Question: It is a bit confusing to explain what I need, but I will try....
In the image below the selects a file and the sends the file in a , but in some cases I need to process the file changing it to adapt for my importation, so I have created the .

The convert file option changes a file and sends it back to the user by downloading it again, then the user will import this file through my .
I need to get this FileContentResult not as a download, but sending this processed file through my other POST method and upload this automatically.
How can I get the File result and send it straight to my other POST?
I know that it is a completly weird behaviour, but I cannot change my Upload method as this redirects to another application which gets the post.
'''
public FileContentResult ConvertFile()
{
var file = Request.Files[0];
if (file != null && file.ContentLength > 0)
{
/// my code... memorystream..etc..
return new FileContentResult(memoryStream.ToArray(), "text/csv") { FileDownloadName = "abc.csv" };
}
}
'''
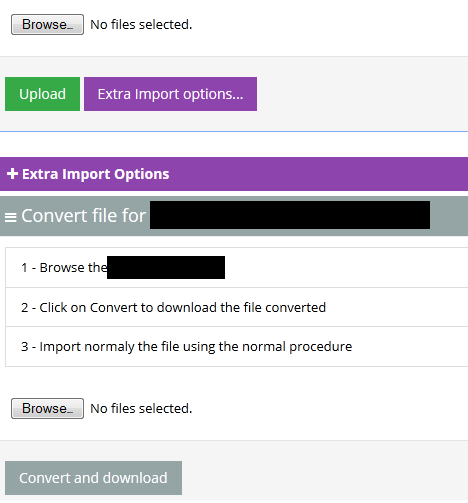
Answer: See this <URL>
Hope this will help you.
Also, see the MSDN sample <URL>
You can also use the third party libraries to deal with these problems like Restsharp etc., show some efforts.